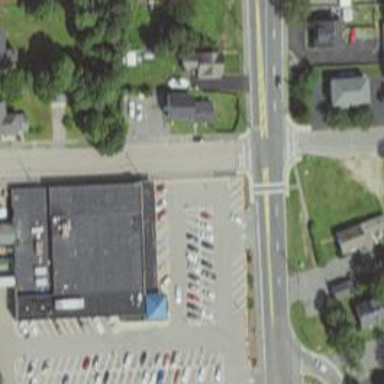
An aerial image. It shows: Supermarket building.